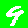
Digit: 9